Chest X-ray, PA view. Patient: 65 years old, sex F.
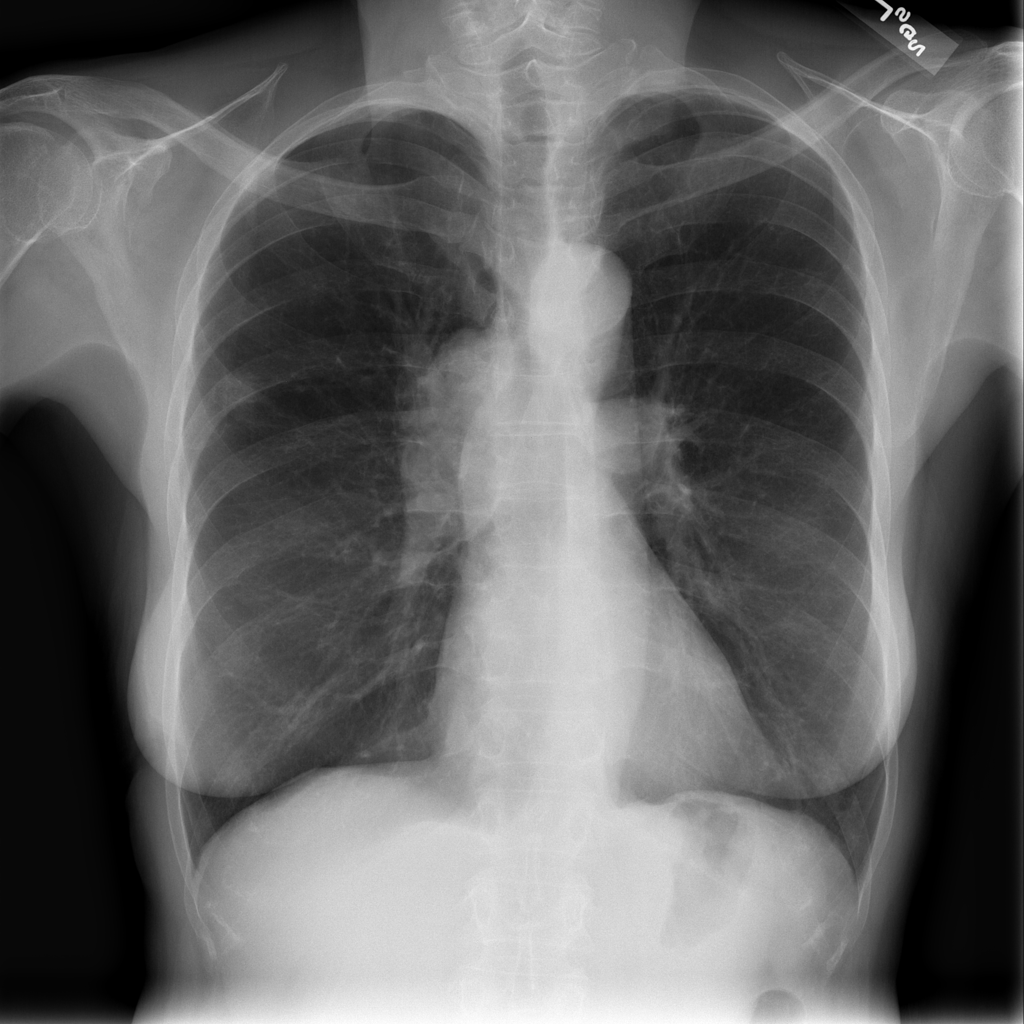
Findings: Mass, Nodule